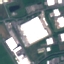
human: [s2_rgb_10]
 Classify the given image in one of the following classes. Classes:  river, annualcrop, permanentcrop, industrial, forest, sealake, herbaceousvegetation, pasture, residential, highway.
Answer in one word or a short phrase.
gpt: Industrial